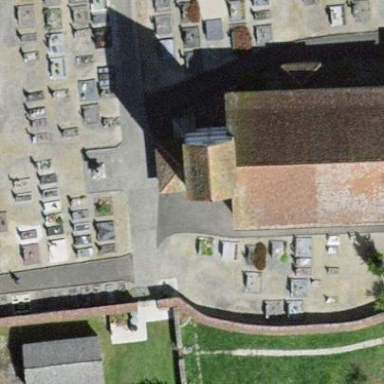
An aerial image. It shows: Cemetery.